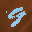
Label: 9